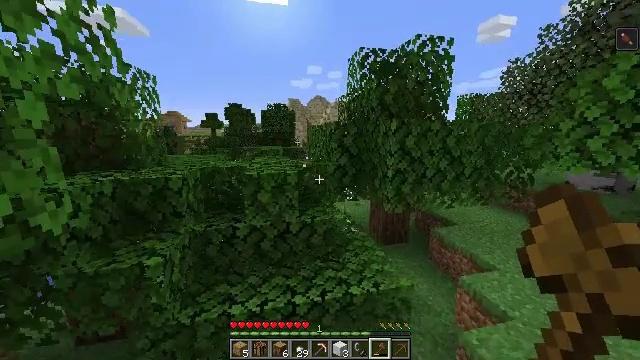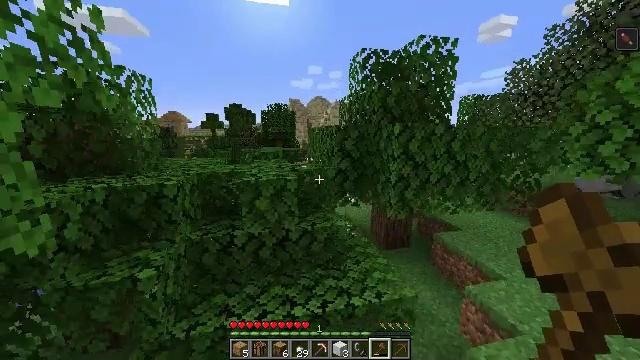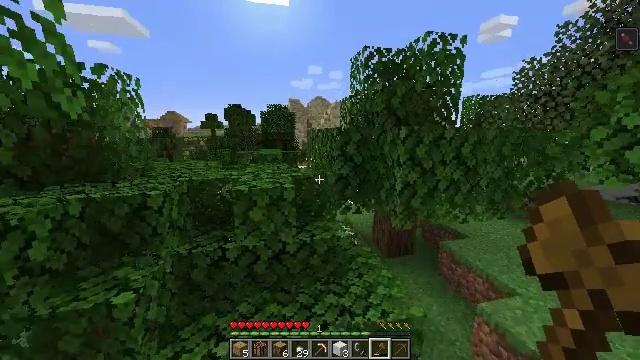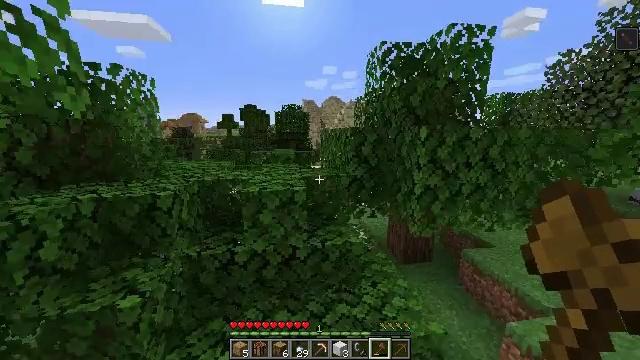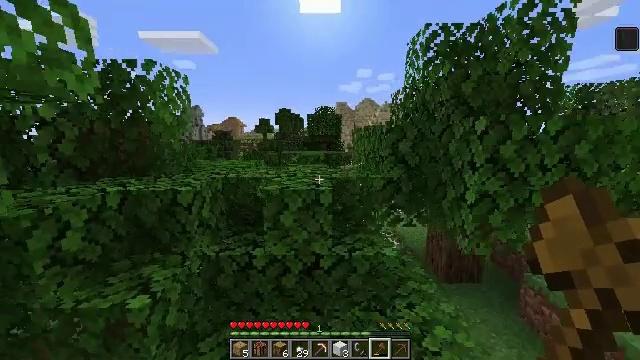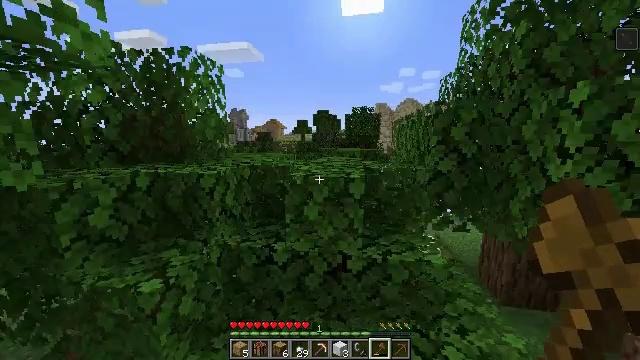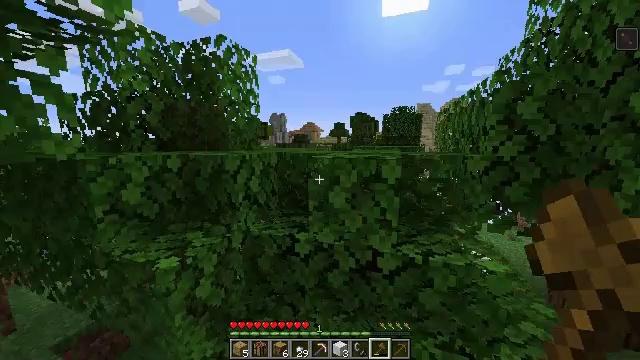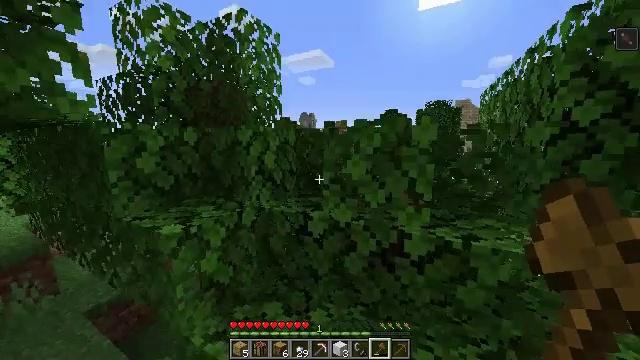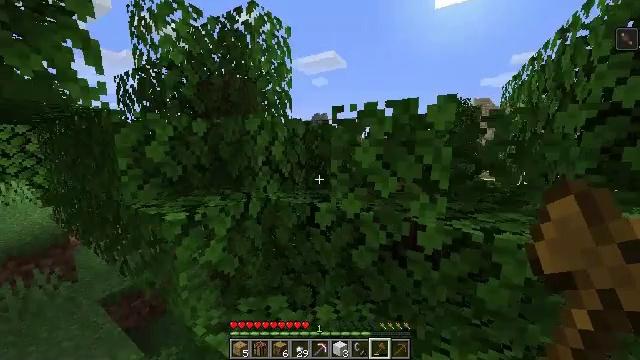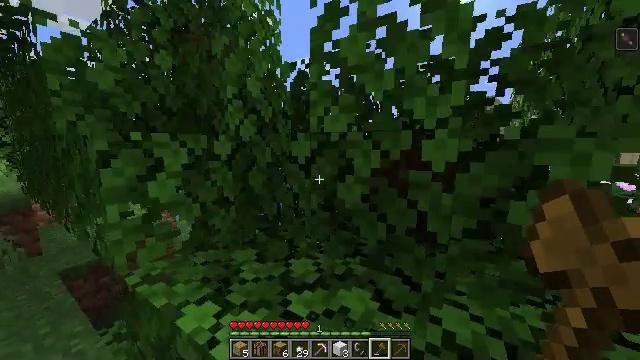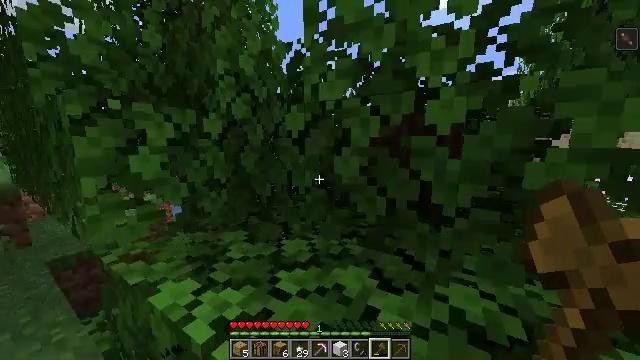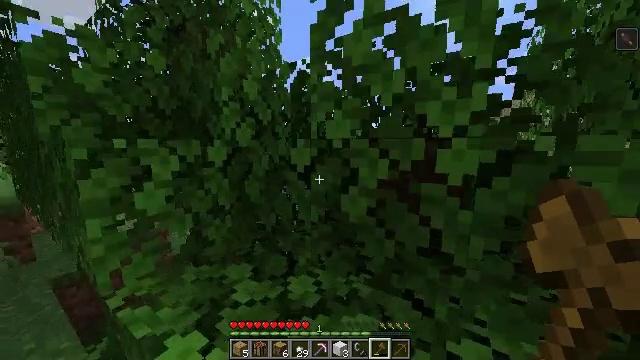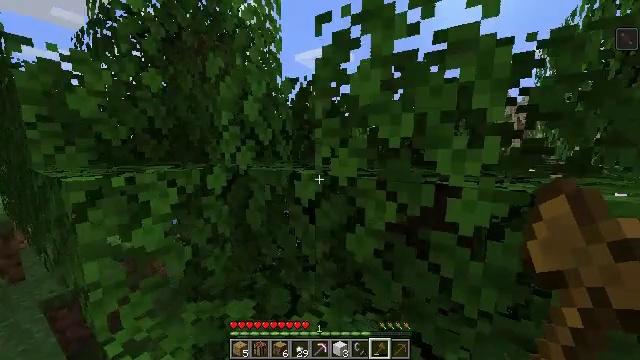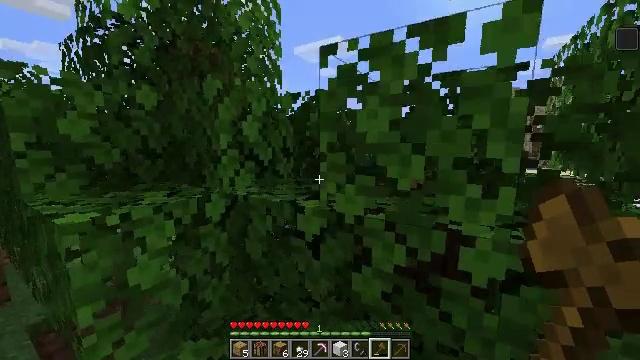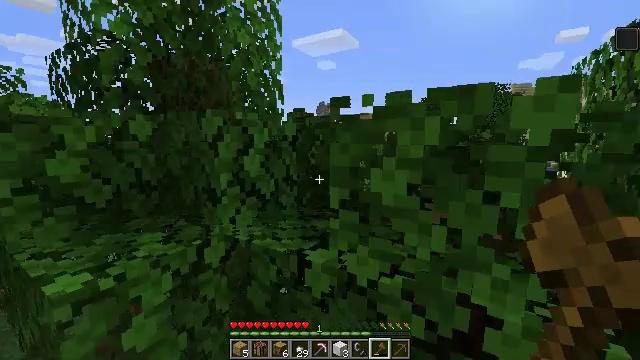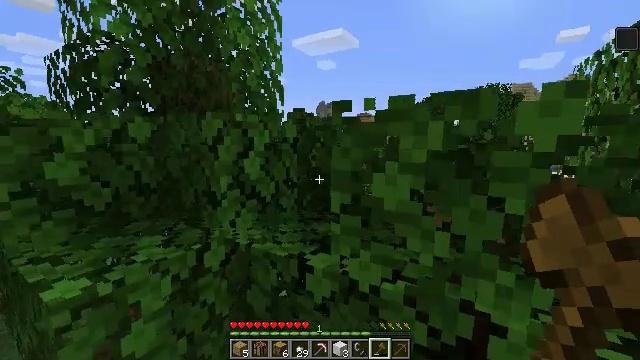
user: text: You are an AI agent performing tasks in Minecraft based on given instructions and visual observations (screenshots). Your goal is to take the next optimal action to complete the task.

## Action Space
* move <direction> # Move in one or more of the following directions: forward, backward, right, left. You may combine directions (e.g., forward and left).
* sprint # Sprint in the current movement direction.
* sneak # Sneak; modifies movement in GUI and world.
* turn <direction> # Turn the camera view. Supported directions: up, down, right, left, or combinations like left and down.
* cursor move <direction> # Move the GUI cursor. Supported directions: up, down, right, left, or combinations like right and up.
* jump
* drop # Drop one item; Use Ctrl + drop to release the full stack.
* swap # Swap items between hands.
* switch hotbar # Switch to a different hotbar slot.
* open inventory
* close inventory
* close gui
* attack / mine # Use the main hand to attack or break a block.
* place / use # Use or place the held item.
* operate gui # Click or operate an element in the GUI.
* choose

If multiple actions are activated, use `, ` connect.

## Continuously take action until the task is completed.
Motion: motion action
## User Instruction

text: Mine a chest to move it.
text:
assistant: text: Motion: move forward
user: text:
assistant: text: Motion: move forward
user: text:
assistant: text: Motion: move forward, turn left
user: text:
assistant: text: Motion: move forward, turn left
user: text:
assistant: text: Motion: move forward, turn left
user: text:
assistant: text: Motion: move forward, turn left
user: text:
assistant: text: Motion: move forward, turn left
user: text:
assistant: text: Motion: move forward, turn left
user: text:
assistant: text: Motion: move forward
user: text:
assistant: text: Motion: move forward, jump
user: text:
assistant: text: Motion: move forward, jump
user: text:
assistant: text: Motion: move forward, jump
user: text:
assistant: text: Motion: move forward, jump
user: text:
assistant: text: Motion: move forward
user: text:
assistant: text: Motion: move forward
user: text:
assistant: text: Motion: move forward and move left
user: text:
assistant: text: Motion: move forward and move left
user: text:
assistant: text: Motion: move forward and move left, turn right
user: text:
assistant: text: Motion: move forward and move left, turn right
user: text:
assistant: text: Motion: move forward, turn right
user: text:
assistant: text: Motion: move forward, turn right
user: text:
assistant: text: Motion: move forward, turn right, jump
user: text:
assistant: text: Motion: move forward, turn right, jump
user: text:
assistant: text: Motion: move forward, jump
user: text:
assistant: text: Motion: move forward, jump
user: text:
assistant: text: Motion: move forward, turn right, jump
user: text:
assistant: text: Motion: move forward
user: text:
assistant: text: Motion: move forward
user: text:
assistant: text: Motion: move forward
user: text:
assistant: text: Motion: move forward, jump